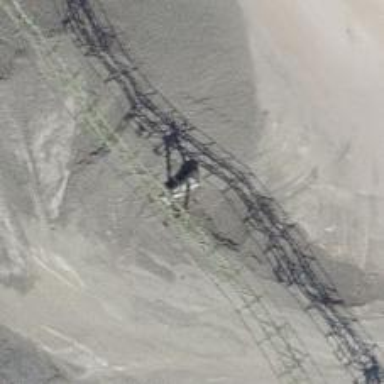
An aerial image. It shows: Pylon used for aerialway.